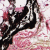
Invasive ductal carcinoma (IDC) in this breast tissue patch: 0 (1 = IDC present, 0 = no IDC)